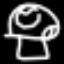
Label: mushroom